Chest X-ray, PA view. Patient: 20 years old, sex M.
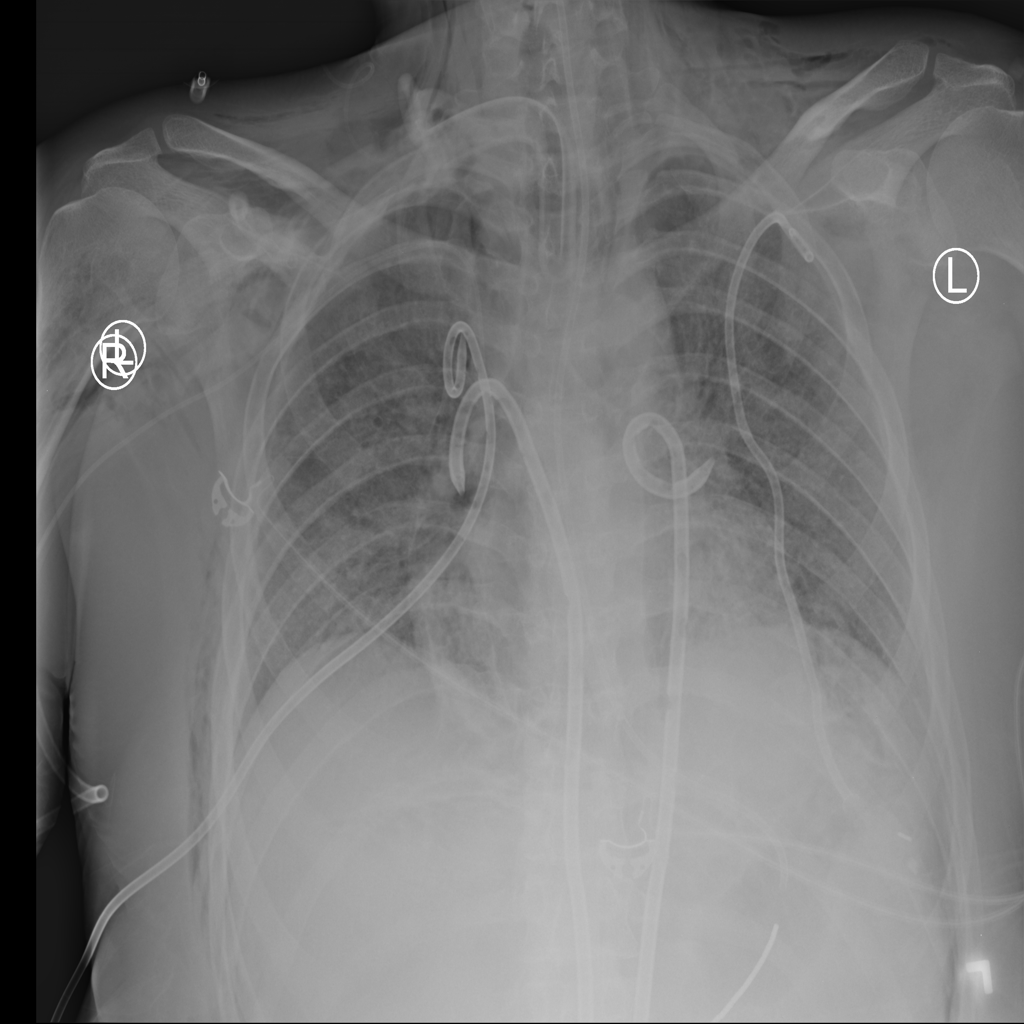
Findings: Emphysema